Field crop: tomato
Growth stage: 2
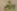
Species: solanum